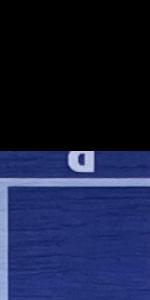
Label: Empty